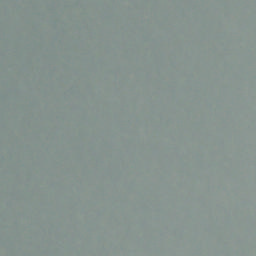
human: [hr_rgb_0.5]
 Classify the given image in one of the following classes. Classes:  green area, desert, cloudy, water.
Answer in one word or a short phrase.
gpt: cloudy